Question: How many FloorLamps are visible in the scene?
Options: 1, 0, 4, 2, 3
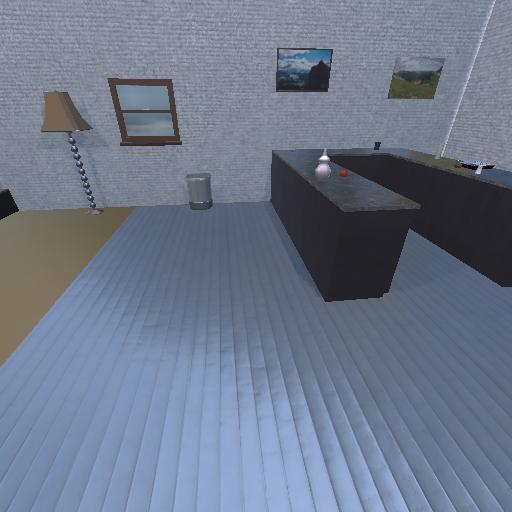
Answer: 1